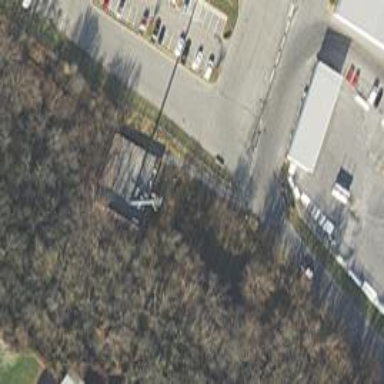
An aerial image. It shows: Man-made mast used for communication purposes.